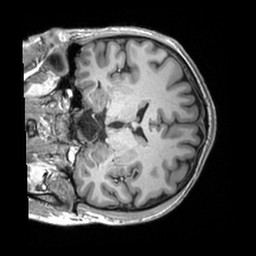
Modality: T1w
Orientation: coronal
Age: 20
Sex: male
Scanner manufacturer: siemens
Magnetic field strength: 3 T
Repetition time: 2.53 s
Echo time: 0.00298 s